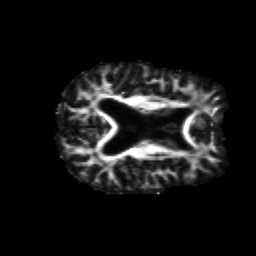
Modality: FA
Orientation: axial
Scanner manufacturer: siemens
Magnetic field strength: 3 T
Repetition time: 8.8 s
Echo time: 0.085 s